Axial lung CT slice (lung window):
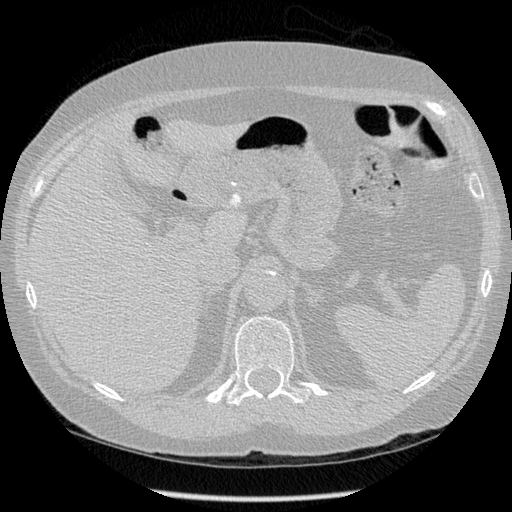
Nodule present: no